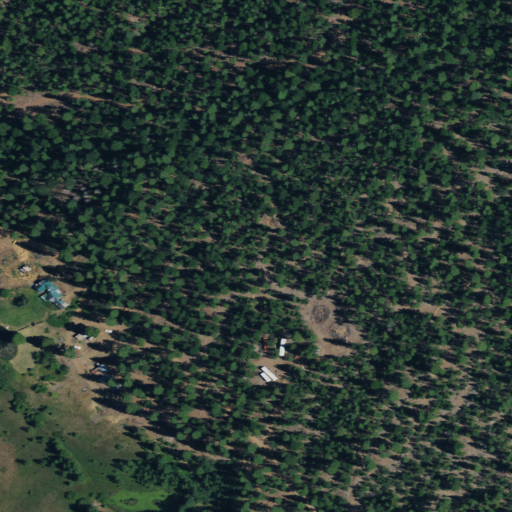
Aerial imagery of valley in California named Pecks Valley containing evergreen forest, medium intensity development, shrub, open development, low intensity development, high intensity development, and herbaceous wetlands